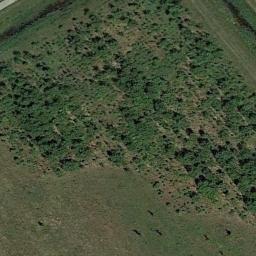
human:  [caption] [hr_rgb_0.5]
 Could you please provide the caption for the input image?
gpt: The meadow is dense but uneven .

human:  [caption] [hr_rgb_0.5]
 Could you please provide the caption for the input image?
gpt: This meadow has dense grasses and a grove of trees .

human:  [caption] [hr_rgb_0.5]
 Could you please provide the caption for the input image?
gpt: The meadow is consist of green grass and dry grass .

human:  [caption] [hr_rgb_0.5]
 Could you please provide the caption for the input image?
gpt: The entire image is dominated by grass .

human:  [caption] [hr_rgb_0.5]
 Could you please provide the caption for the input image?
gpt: There are many green bushes on the green meadow .